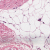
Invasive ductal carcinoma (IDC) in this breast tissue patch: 1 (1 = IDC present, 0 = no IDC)